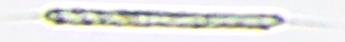
Label: Rhizosolenia